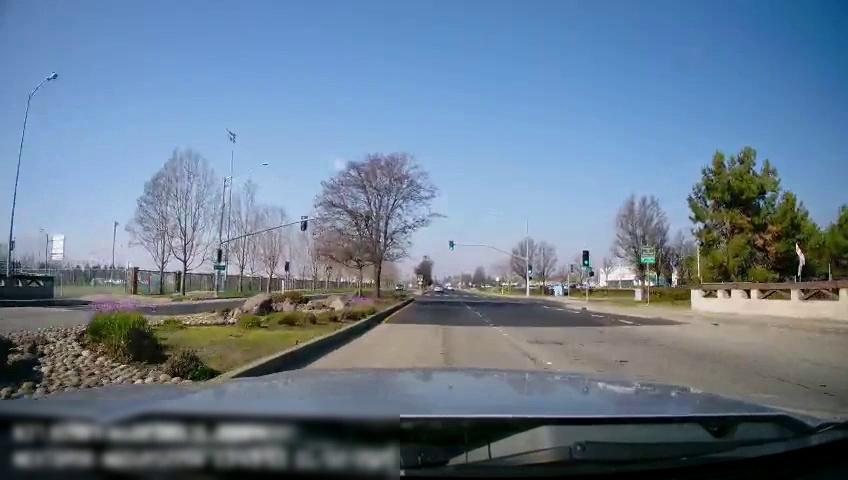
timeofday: Day
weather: Sunny
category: Drivable Space
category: Drivable Space
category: Vehicles | Car
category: Lanes | Current Lane
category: Lanes | Current Lane
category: Lanes | Alternate Lane
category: Traffic | Lights
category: Traffic | Lights
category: Traffic | Signs
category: Traffic | Lights
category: Traffic | Lights
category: Traffic | Signs
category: Traffic | Lights